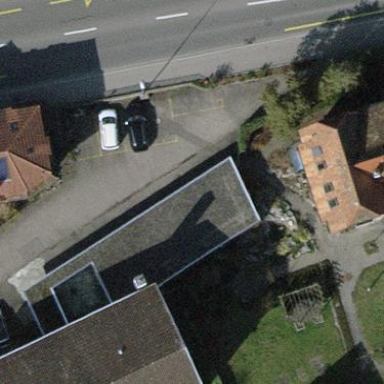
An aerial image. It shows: Group of garages.